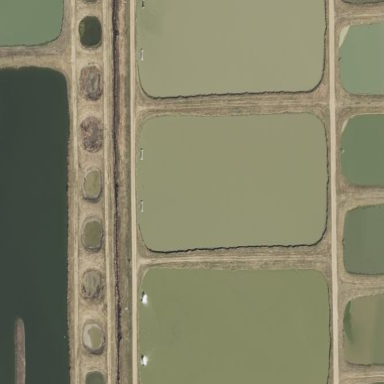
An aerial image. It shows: Area dedicated to aquaculture.